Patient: sex M, age 48
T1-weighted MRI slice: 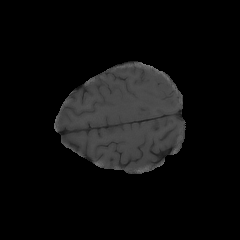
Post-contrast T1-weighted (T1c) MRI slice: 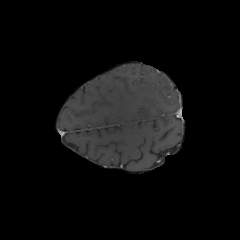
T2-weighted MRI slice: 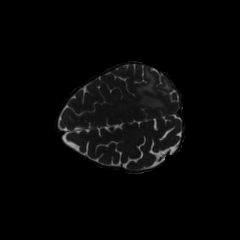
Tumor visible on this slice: yes
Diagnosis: Glioblastoma, IDH-wildtype
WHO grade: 4